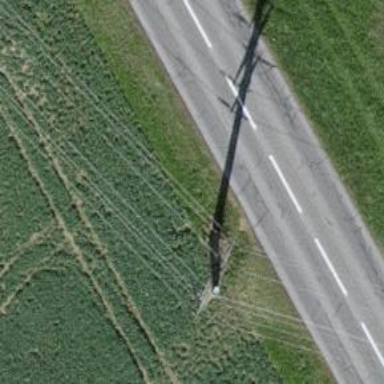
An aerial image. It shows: Power line is depicted.